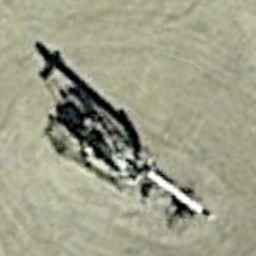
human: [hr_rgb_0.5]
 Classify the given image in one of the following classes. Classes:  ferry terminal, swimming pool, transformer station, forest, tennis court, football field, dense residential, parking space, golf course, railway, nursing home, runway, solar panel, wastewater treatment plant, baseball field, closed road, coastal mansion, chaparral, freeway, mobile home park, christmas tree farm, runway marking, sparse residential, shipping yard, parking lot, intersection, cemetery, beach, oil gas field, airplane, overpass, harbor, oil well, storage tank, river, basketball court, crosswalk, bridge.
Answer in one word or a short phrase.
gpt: oil well